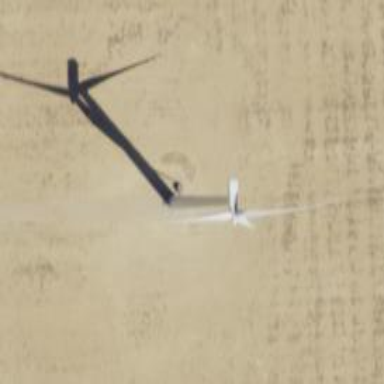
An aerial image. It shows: Wind generator powered by horizontal axis wind turbine.